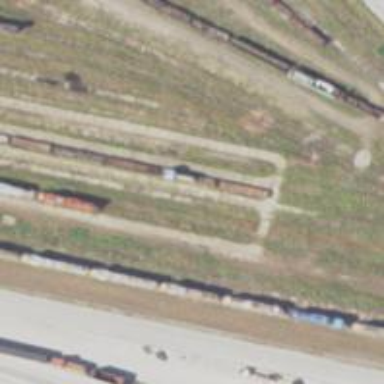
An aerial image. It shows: Rail spur service.